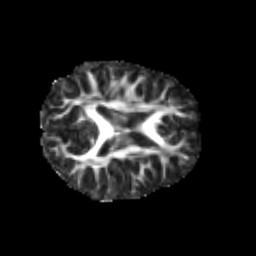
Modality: FA
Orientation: axial
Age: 6
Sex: female
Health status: healthy